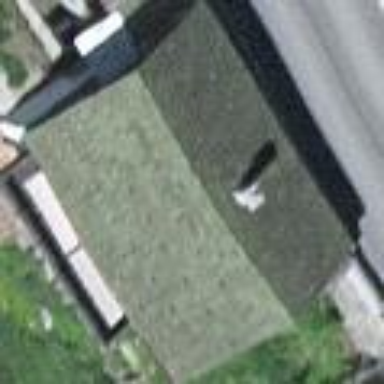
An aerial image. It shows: Detached building.